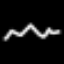
Label: squiggle